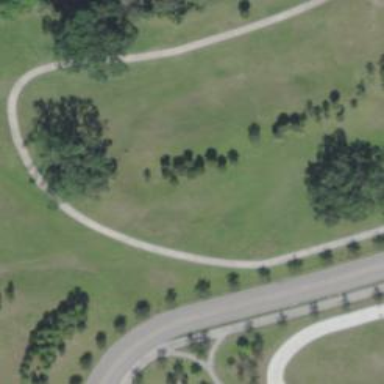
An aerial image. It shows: Disc golf hole.